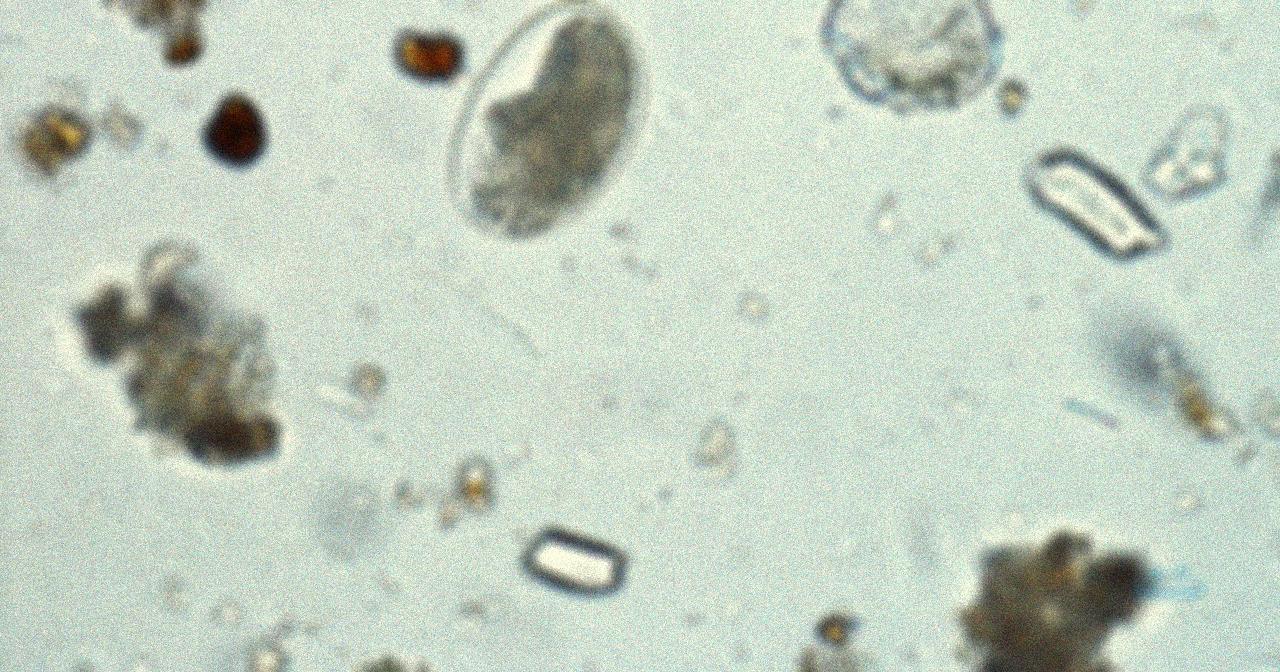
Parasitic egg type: Hookworm egg